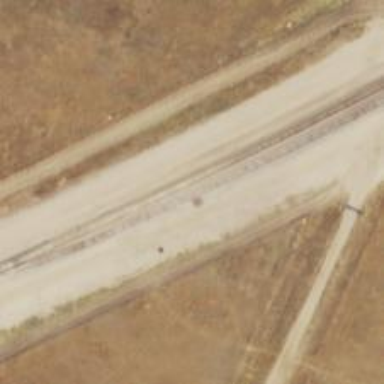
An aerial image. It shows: Wedge is used for the railway derail.